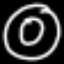
Label: donut